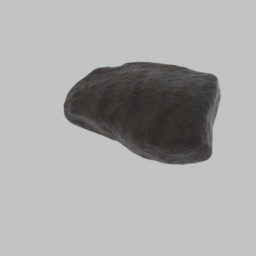
Label: nature